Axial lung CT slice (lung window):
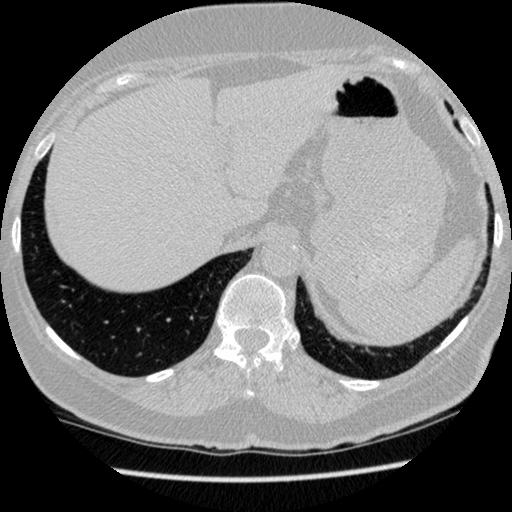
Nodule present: no